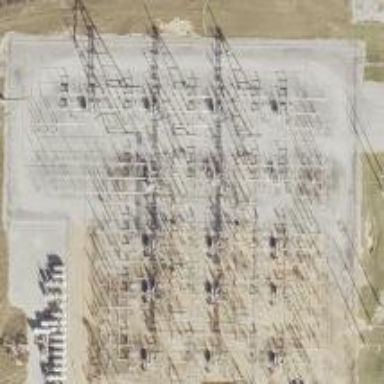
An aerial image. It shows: Switch used for power control.